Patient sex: M
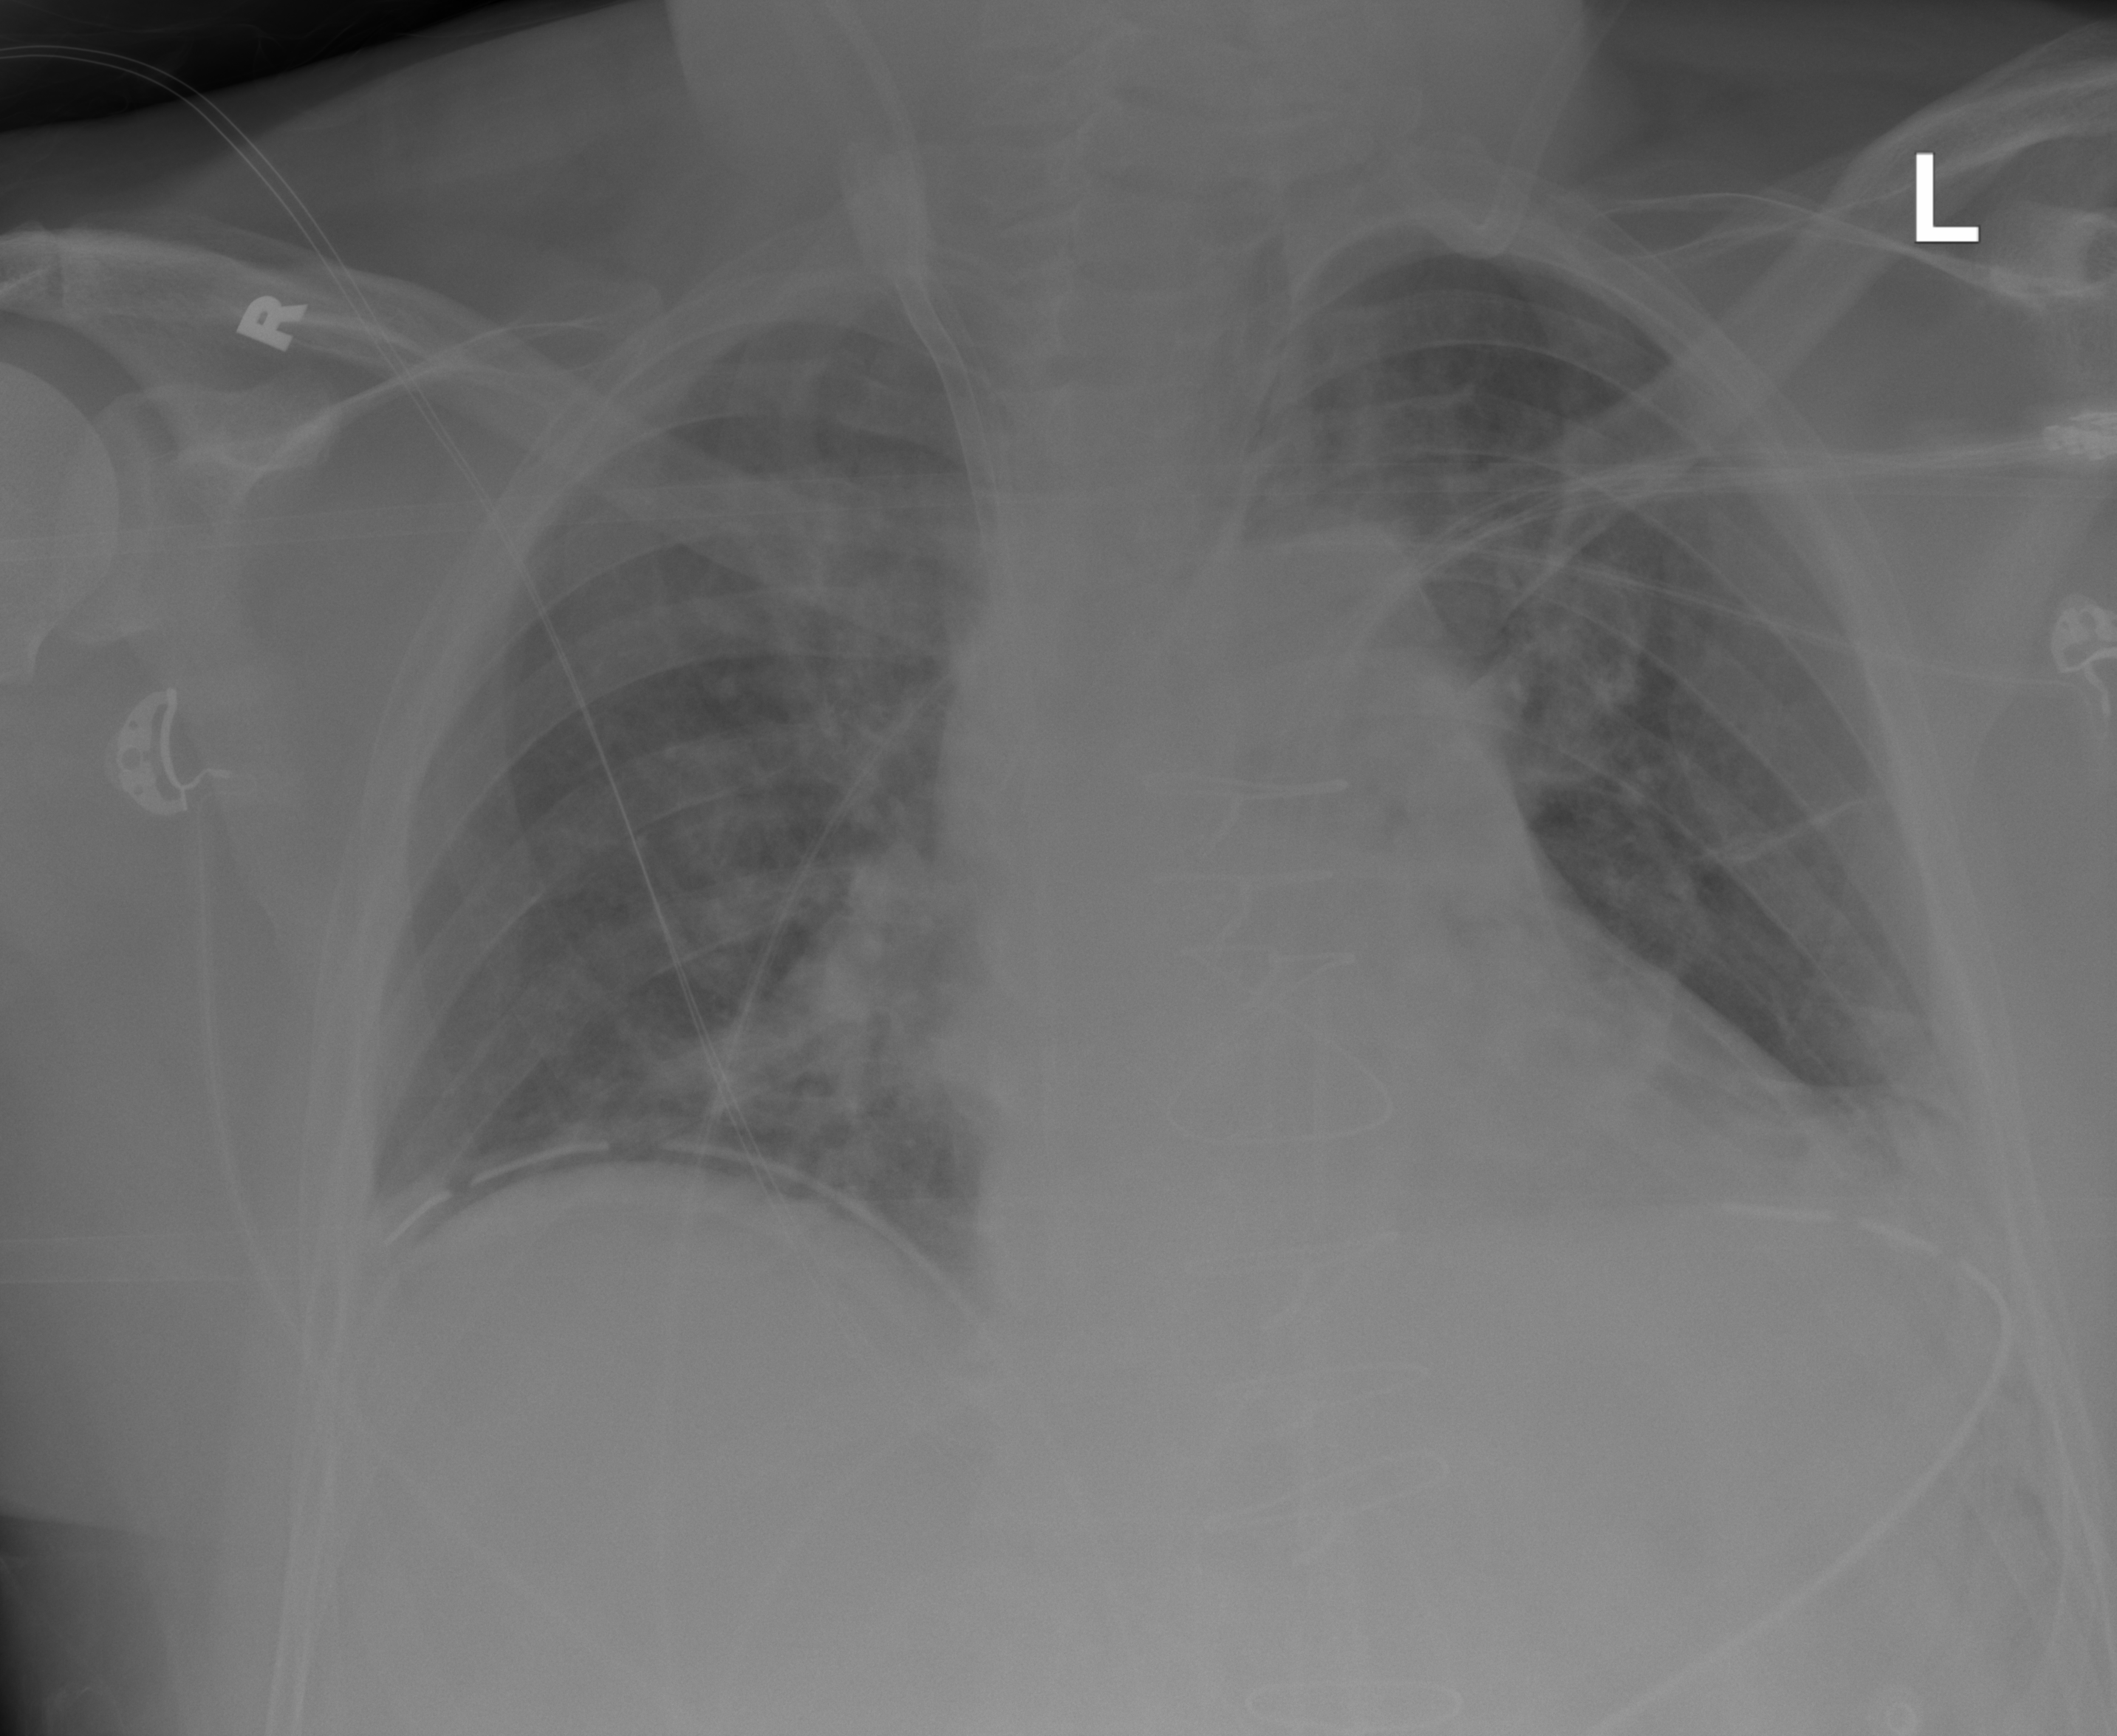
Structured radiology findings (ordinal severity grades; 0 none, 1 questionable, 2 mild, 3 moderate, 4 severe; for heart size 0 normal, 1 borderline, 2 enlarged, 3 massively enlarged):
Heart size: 0
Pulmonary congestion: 0
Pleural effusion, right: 0
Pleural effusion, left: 0
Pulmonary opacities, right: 0
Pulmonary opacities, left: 0
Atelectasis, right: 2
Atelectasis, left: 2